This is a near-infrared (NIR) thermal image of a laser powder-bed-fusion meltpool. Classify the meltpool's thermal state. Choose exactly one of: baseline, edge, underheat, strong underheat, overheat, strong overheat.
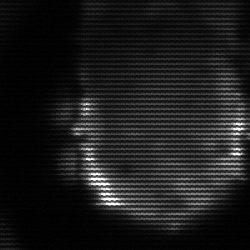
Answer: baseline